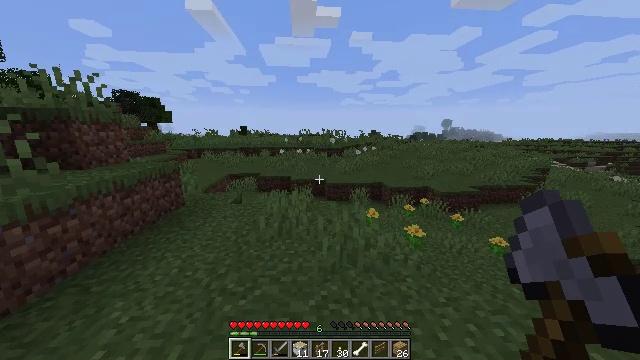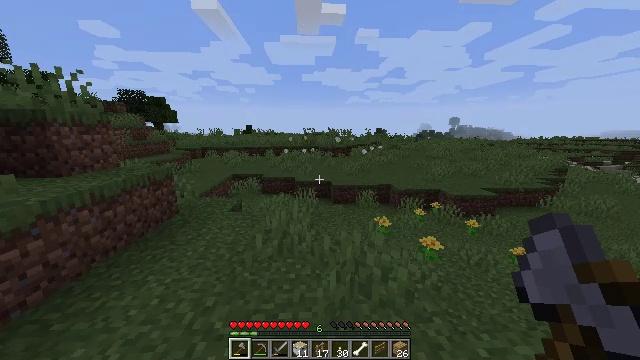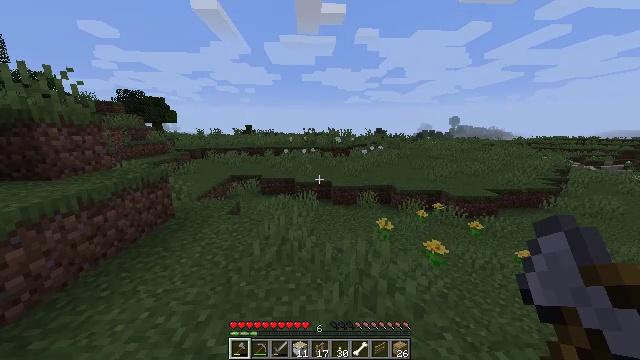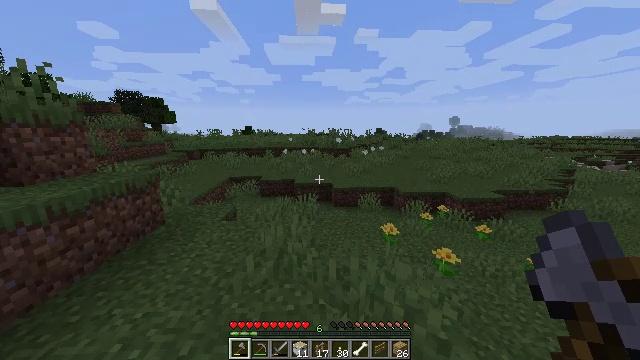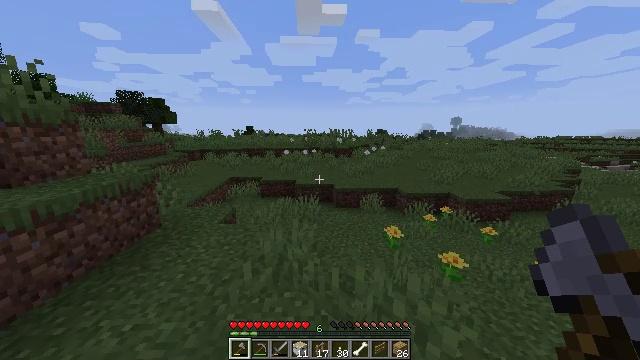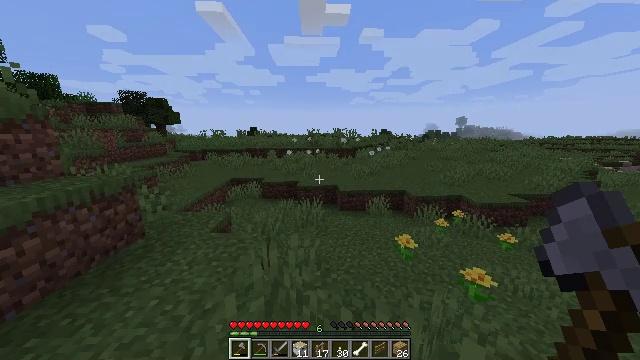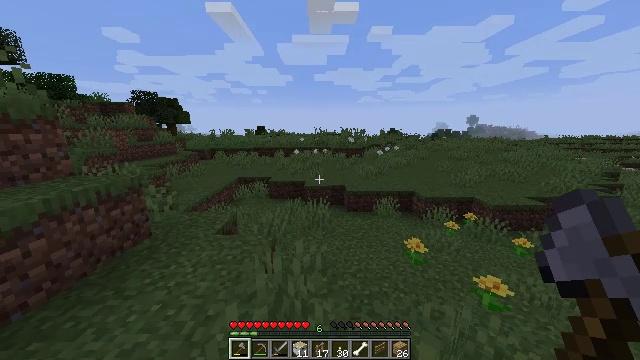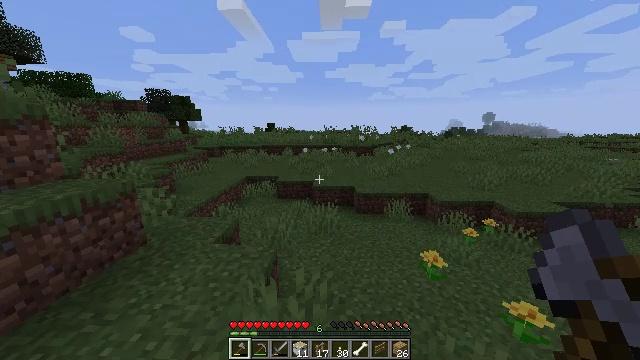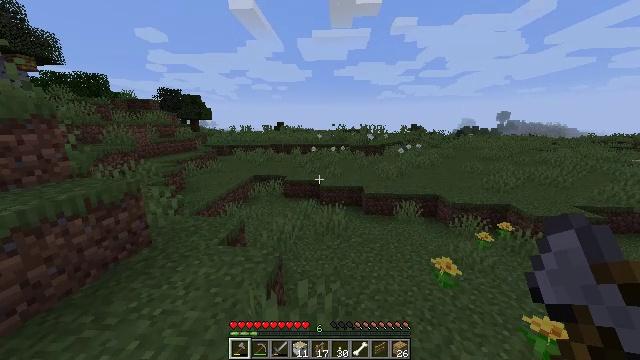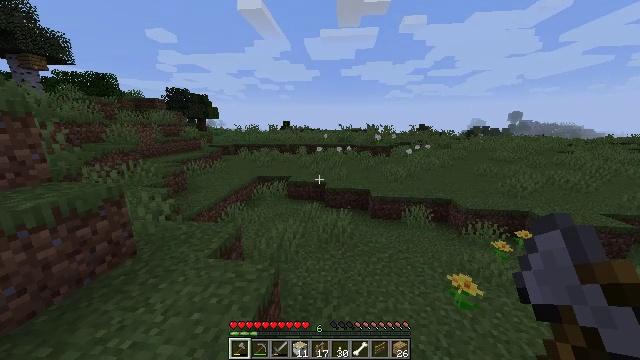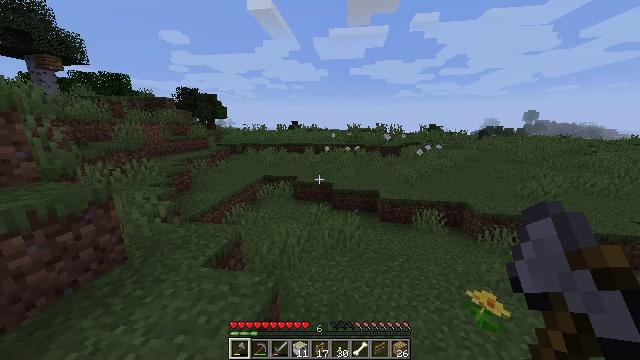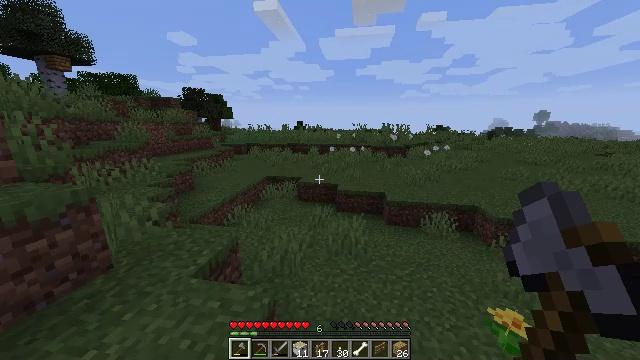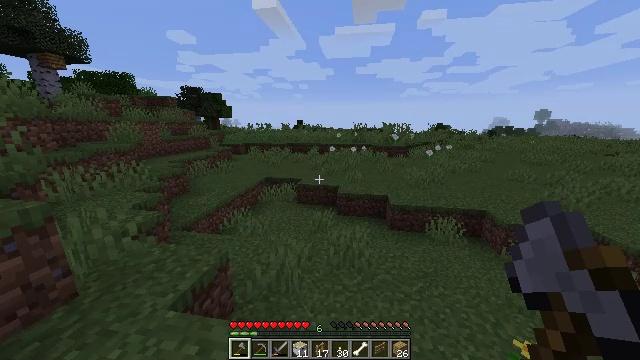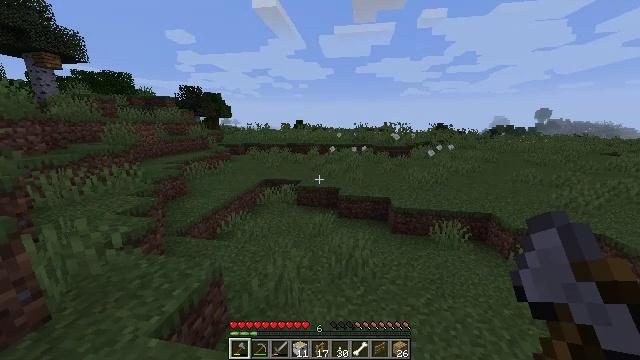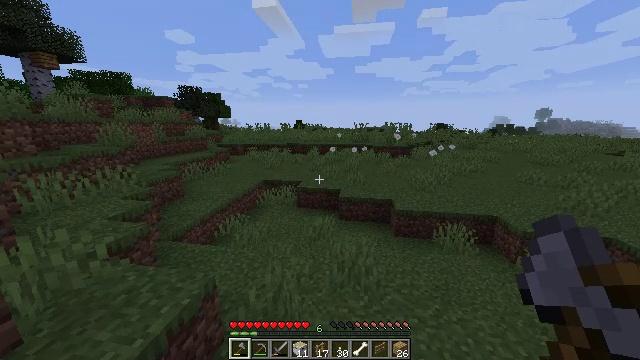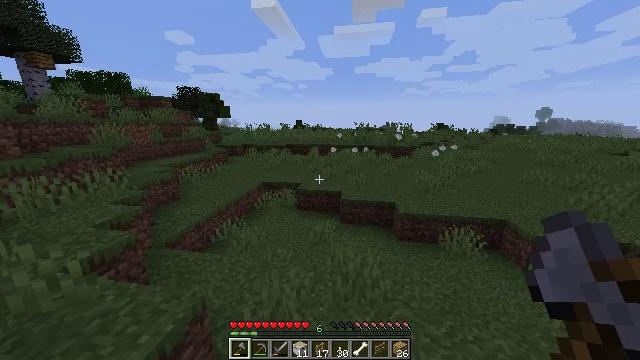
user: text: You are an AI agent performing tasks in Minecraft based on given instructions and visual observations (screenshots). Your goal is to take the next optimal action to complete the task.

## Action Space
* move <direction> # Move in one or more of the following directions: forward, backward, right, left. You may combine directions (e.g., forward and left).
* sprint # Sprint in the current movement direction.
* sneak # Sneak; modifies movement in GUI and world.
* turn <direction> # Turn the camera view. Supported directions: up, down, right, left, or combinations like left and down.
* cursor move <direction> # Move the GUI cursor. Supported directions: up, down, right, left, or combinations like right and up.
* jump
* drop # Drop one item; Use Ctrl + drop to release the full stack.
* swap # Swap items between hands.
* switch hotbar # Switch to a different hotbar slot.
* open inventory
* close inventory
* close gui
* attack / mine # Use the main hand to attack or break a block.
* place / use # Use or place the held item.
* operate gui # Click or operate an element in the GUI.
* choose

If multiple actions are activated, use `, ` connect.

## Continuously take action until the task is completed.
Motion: motion action
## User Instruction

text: Combine wool and wooden planks to make a gray bed.
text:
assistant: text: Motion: move forward, sprint, turn left
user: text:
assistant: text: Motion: move forward, sprint
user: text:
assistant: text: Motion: move forward, sprint
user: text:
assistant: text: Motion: move forward, sprint
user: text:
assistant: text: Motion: move forward, sprint
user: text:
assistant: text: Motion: move forward, sprint, turn left
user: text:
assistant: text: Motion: move forward, sprint, turn left
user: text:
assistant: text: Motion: move forward, sprint, turn left
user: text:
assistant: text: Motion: move forward, sprint, turn left
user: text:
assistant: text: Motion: move forward, sprint, turn left
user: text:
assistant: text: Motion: move forward, sprint, turn left
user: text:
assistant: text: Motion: move forward, sprint
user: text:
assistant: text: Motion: move forward, sprint
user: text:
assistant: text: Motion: move forward, sprint
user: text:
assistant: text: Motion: move forward, sprint
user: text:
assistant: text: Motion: move forward, sprint, jump
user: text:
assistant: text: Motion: move forward, sprint, jump
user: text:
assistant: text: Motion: move forward, sprint, jump
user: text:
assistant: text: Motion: move forward, sprint, jump
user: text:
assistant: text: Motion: move forward, sprint, jump
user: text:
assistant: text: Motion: move forward, sprint, jump
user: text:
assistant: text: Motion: move forward, sprint, jump
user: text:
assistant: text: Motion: move forward, sprint, jump
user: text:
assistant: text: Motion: move forward, sprint, jump
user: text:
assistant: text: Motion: move forward, sprint, jump
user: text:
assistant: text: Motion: move forward, sprint, turn right, jump
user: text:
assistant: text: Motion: move forward, sprint, turn right, jump
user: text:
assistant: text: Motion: move forward, sprint, turn right, jump
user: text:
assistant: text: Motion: move forward, sprint, turn right, jump
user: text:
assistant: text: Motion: move forward, sprint, turn right, jump